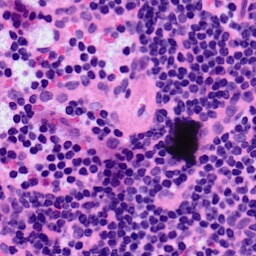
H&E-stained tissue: LymphNode